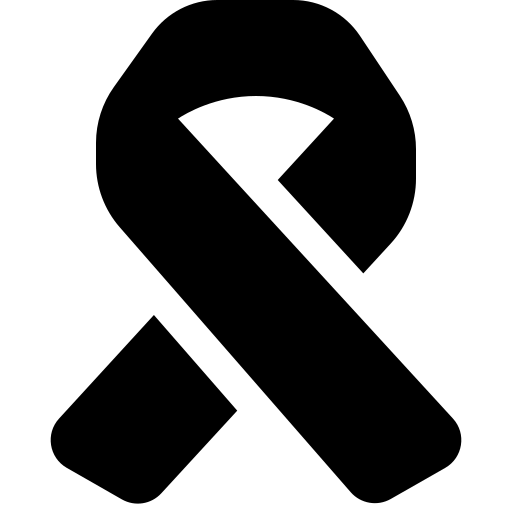
Tags: icon, FontAwesome, fa-icon, solid, ribbon